Interaction volume radius: 10 \u00c5
Interaction volume height: 20 \u00c5
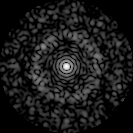
Disorder parameter: 0.8418